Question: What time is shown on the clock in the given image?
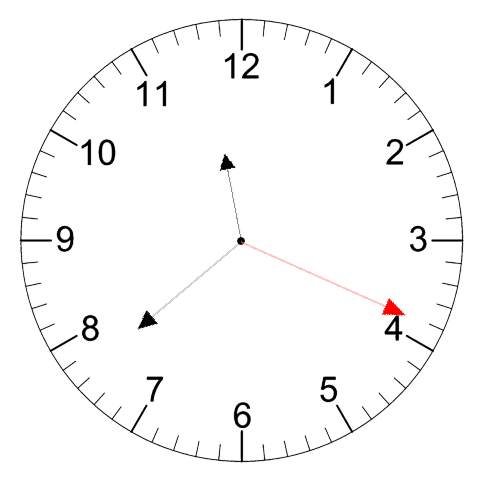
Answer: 11:38:19